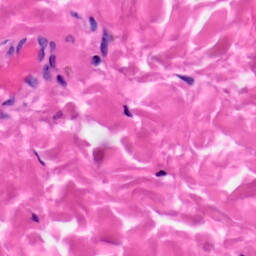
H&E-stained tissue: Skin